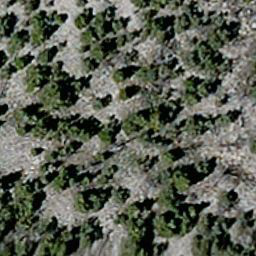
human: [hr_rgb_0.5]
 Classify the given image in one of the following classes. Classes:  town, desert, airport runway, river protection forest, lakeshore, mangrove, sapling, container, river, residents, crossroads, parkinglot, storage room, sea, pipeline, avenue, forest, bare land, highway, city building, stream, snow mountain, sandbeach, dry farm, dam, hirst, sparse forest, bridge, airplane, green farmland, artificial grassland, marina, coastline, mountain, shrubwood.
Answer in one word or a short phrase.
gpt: sparse forest